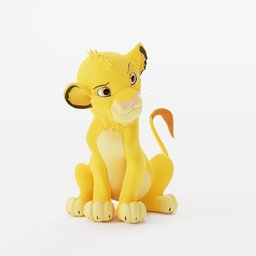
Label: decoration